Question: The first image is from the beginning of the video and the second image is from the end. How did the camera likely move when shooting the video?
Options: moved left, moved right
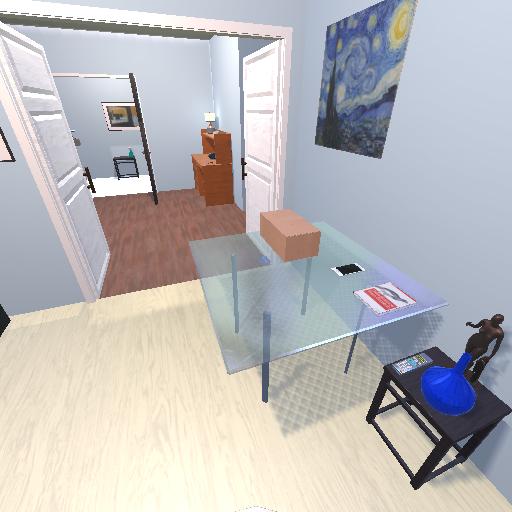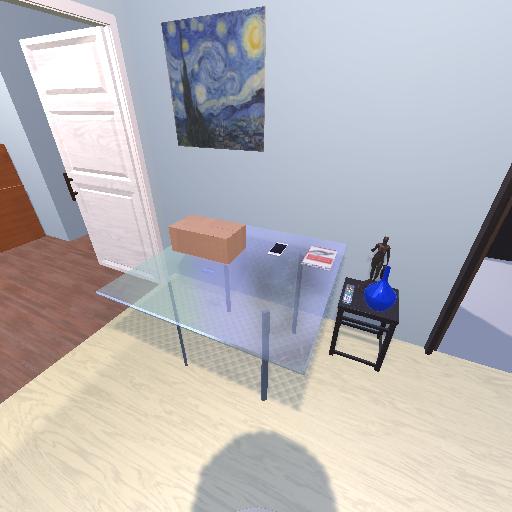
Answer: moved left